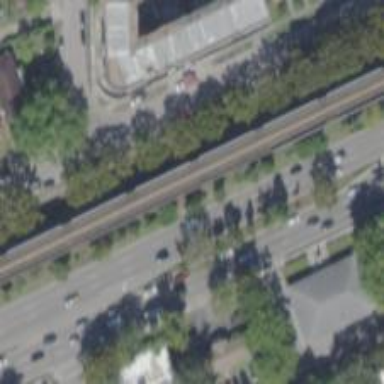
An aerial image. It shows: Asphalt road designated as trunk highway with separate sidewalks.